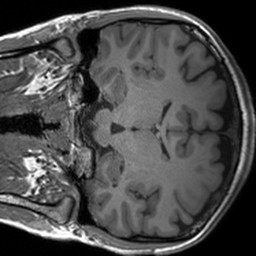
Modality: T1w
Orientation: coronal
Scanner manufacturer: siemens
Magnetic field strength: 3 T
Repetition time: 1.54 s
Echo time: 0.00234 s